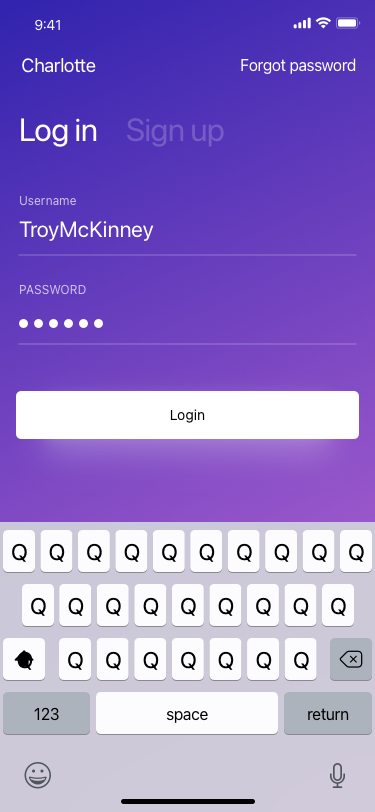
Text in this UI design:
PASSWORD
Username
TroyMcKinney
Sign up
Log in
Forgot password
Charlotte
Login